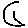
Label: moon